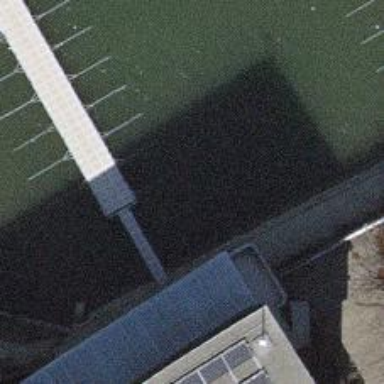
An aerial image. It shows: Ferry terminal.